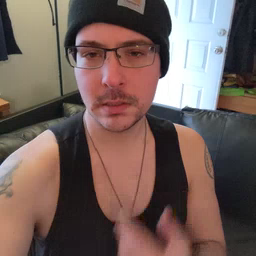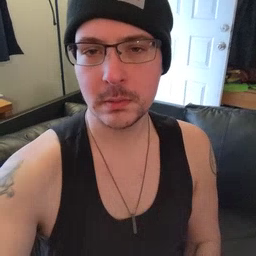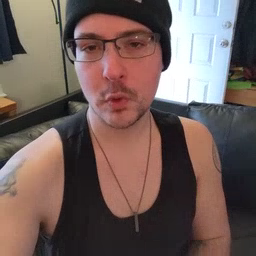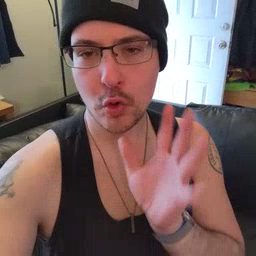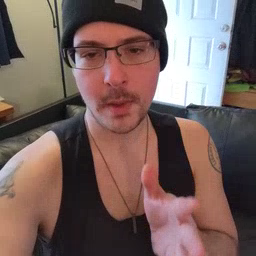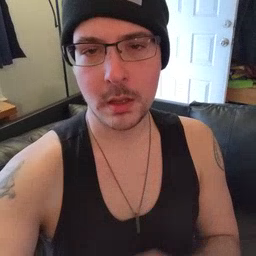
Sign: grandma